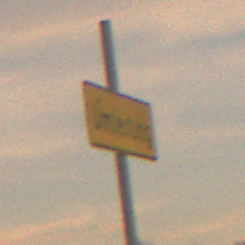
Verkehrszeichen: Umleitungsankuendigung
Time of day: SunriseSunset
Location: Outdoor (Nature)
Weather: PartlyCloudy
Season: NotSpecified
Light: Natural